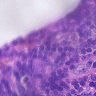
Metastatic tissue present: no